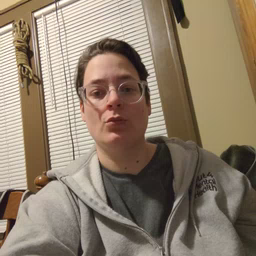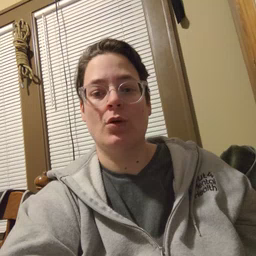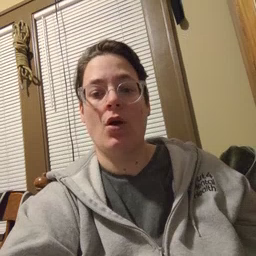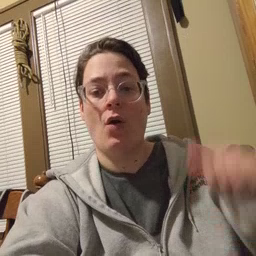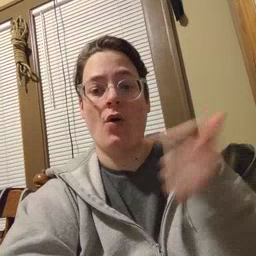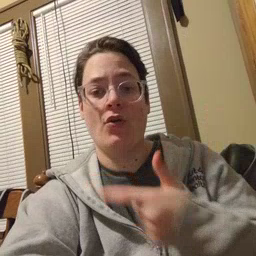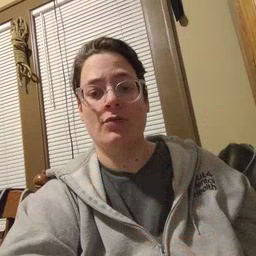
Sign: all